Question: I have my '<asp:GridView ID="gridView" runat="server">' I bind it like this :
'''
myConnection.Open();
SqlCommand myCommand = myConnection.CreateCommand();
myCommand.CommandType = CommandType.StoredProcedure;
myCommand.CommandText = "sp_SelectWeek";
myCommand.Parameters.AddWithValue("@Division", Convert.ToInt32(e.PostBackValue));
SqlDataReader myReader = myCommand.ExecuteReader();
myReader.Read();
gridView.DataSource = myReader;
gridView.DataBind();
myReader.Close();
myConnection.Close();'
'''
but when I run it It takes off one rowfrom the query. I'm sure of this because I tried it with a table and all the rows where there. I build a chart from the same query and you clearly see that I have one row missing :

What am I doing wrong ?
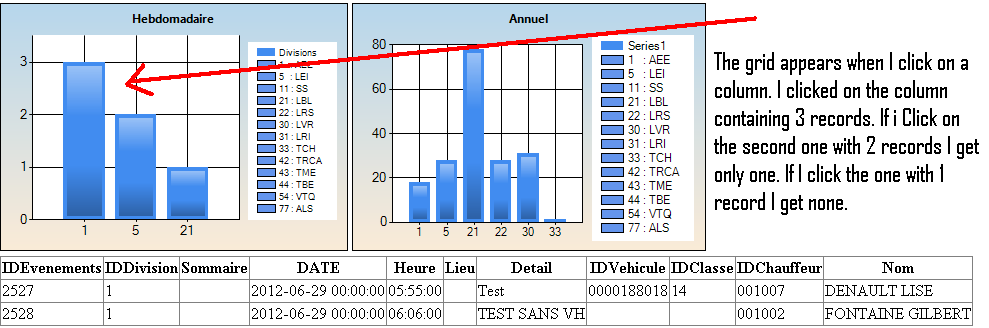
Answer: You're calling
'''
myReader.Read();
'''
before you pass the reader as a data source. So you moved the record pointer effectively. Thereby losing your one row. Just don't call Read and you should be good.